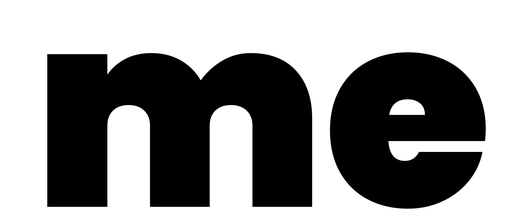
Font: Poppins-Black